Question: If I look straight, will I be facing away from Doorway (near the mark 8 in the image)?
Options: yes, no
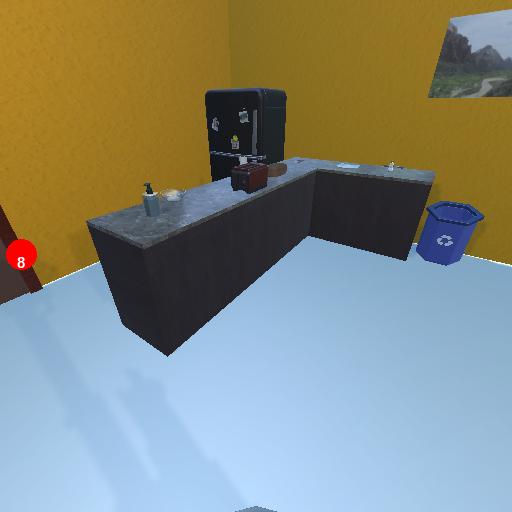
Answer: yes